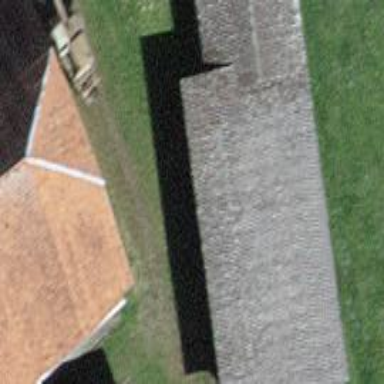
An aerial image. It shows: Garage building.